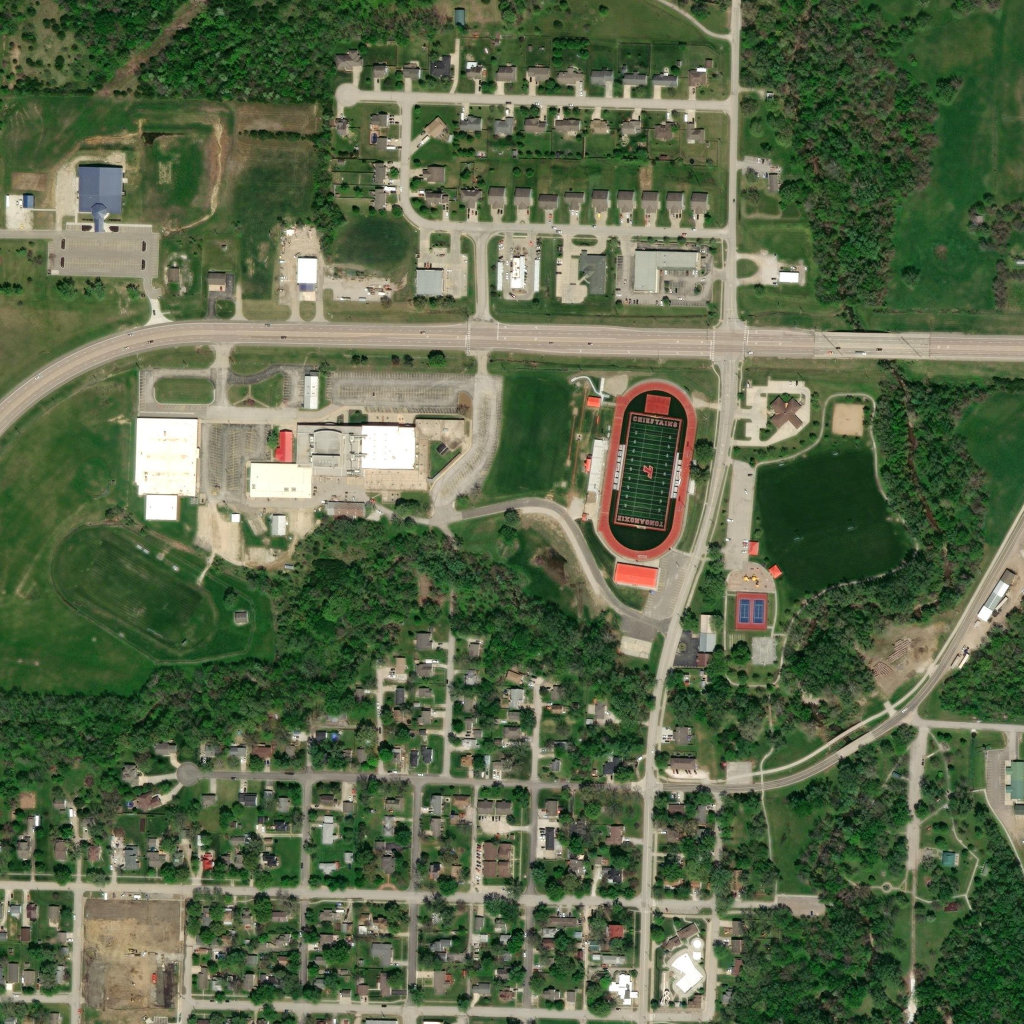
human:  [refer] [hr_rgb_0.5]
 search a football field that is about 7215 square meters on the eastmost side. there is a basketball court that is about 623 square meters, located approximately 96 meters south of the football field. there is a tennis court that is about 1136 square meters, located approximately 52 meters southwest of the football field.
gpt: <box>[[60, 39, 66, 52, 0]]</box>

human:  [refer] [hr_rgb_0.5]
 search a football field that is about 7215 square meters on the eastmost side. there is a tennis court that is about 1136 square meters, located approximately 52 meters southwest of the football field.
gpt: <box>[[59, 39, 67, 52, 0]]</box>

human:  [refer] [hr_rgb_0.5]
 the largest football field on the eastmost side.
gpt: <box>[[59, 39, 66, 52, 0]]</box>